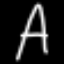
Label: The Eiffel Tower